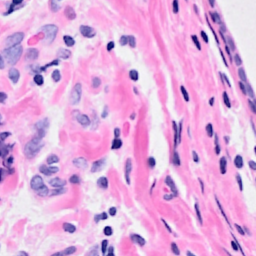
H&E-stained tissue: Breast